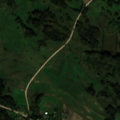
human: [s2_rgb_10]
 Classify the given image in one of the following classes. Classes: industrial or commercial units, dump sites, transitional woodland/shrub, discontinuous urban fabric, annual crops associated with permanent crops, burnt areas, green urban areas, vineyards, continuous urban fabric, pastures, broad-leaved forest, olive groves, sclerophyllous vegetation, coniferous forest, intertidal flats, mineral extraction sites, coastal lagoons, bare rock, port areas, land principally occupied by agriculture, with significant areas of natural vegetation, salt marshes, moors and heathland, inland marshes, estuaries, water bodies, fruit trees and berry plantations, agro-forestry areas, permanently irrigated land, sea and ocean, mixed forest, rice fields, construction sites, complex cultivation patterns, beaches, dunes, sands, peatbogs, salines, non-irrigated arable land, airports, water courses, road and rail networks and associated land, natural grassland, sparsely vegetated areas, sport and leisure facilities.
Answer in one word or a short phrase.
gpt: pastures, complex cultivation patterns, land principally occupied by agriculture, with significant areas of natural vegetation, broad-leaved forest